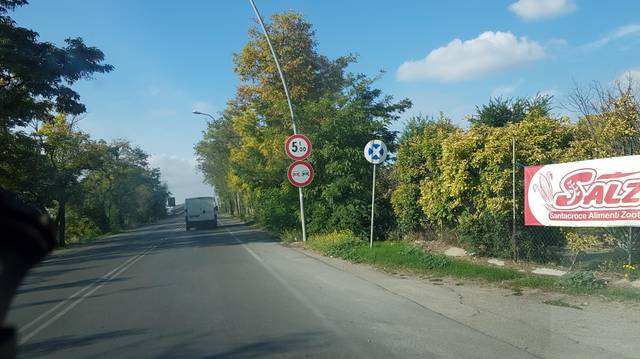
Region: Italy
Coordinates: 41.443, 15.58